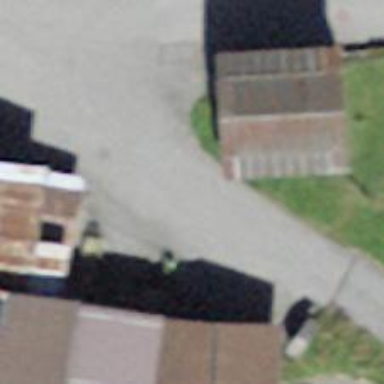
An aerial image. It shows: Fire station.